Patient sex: F
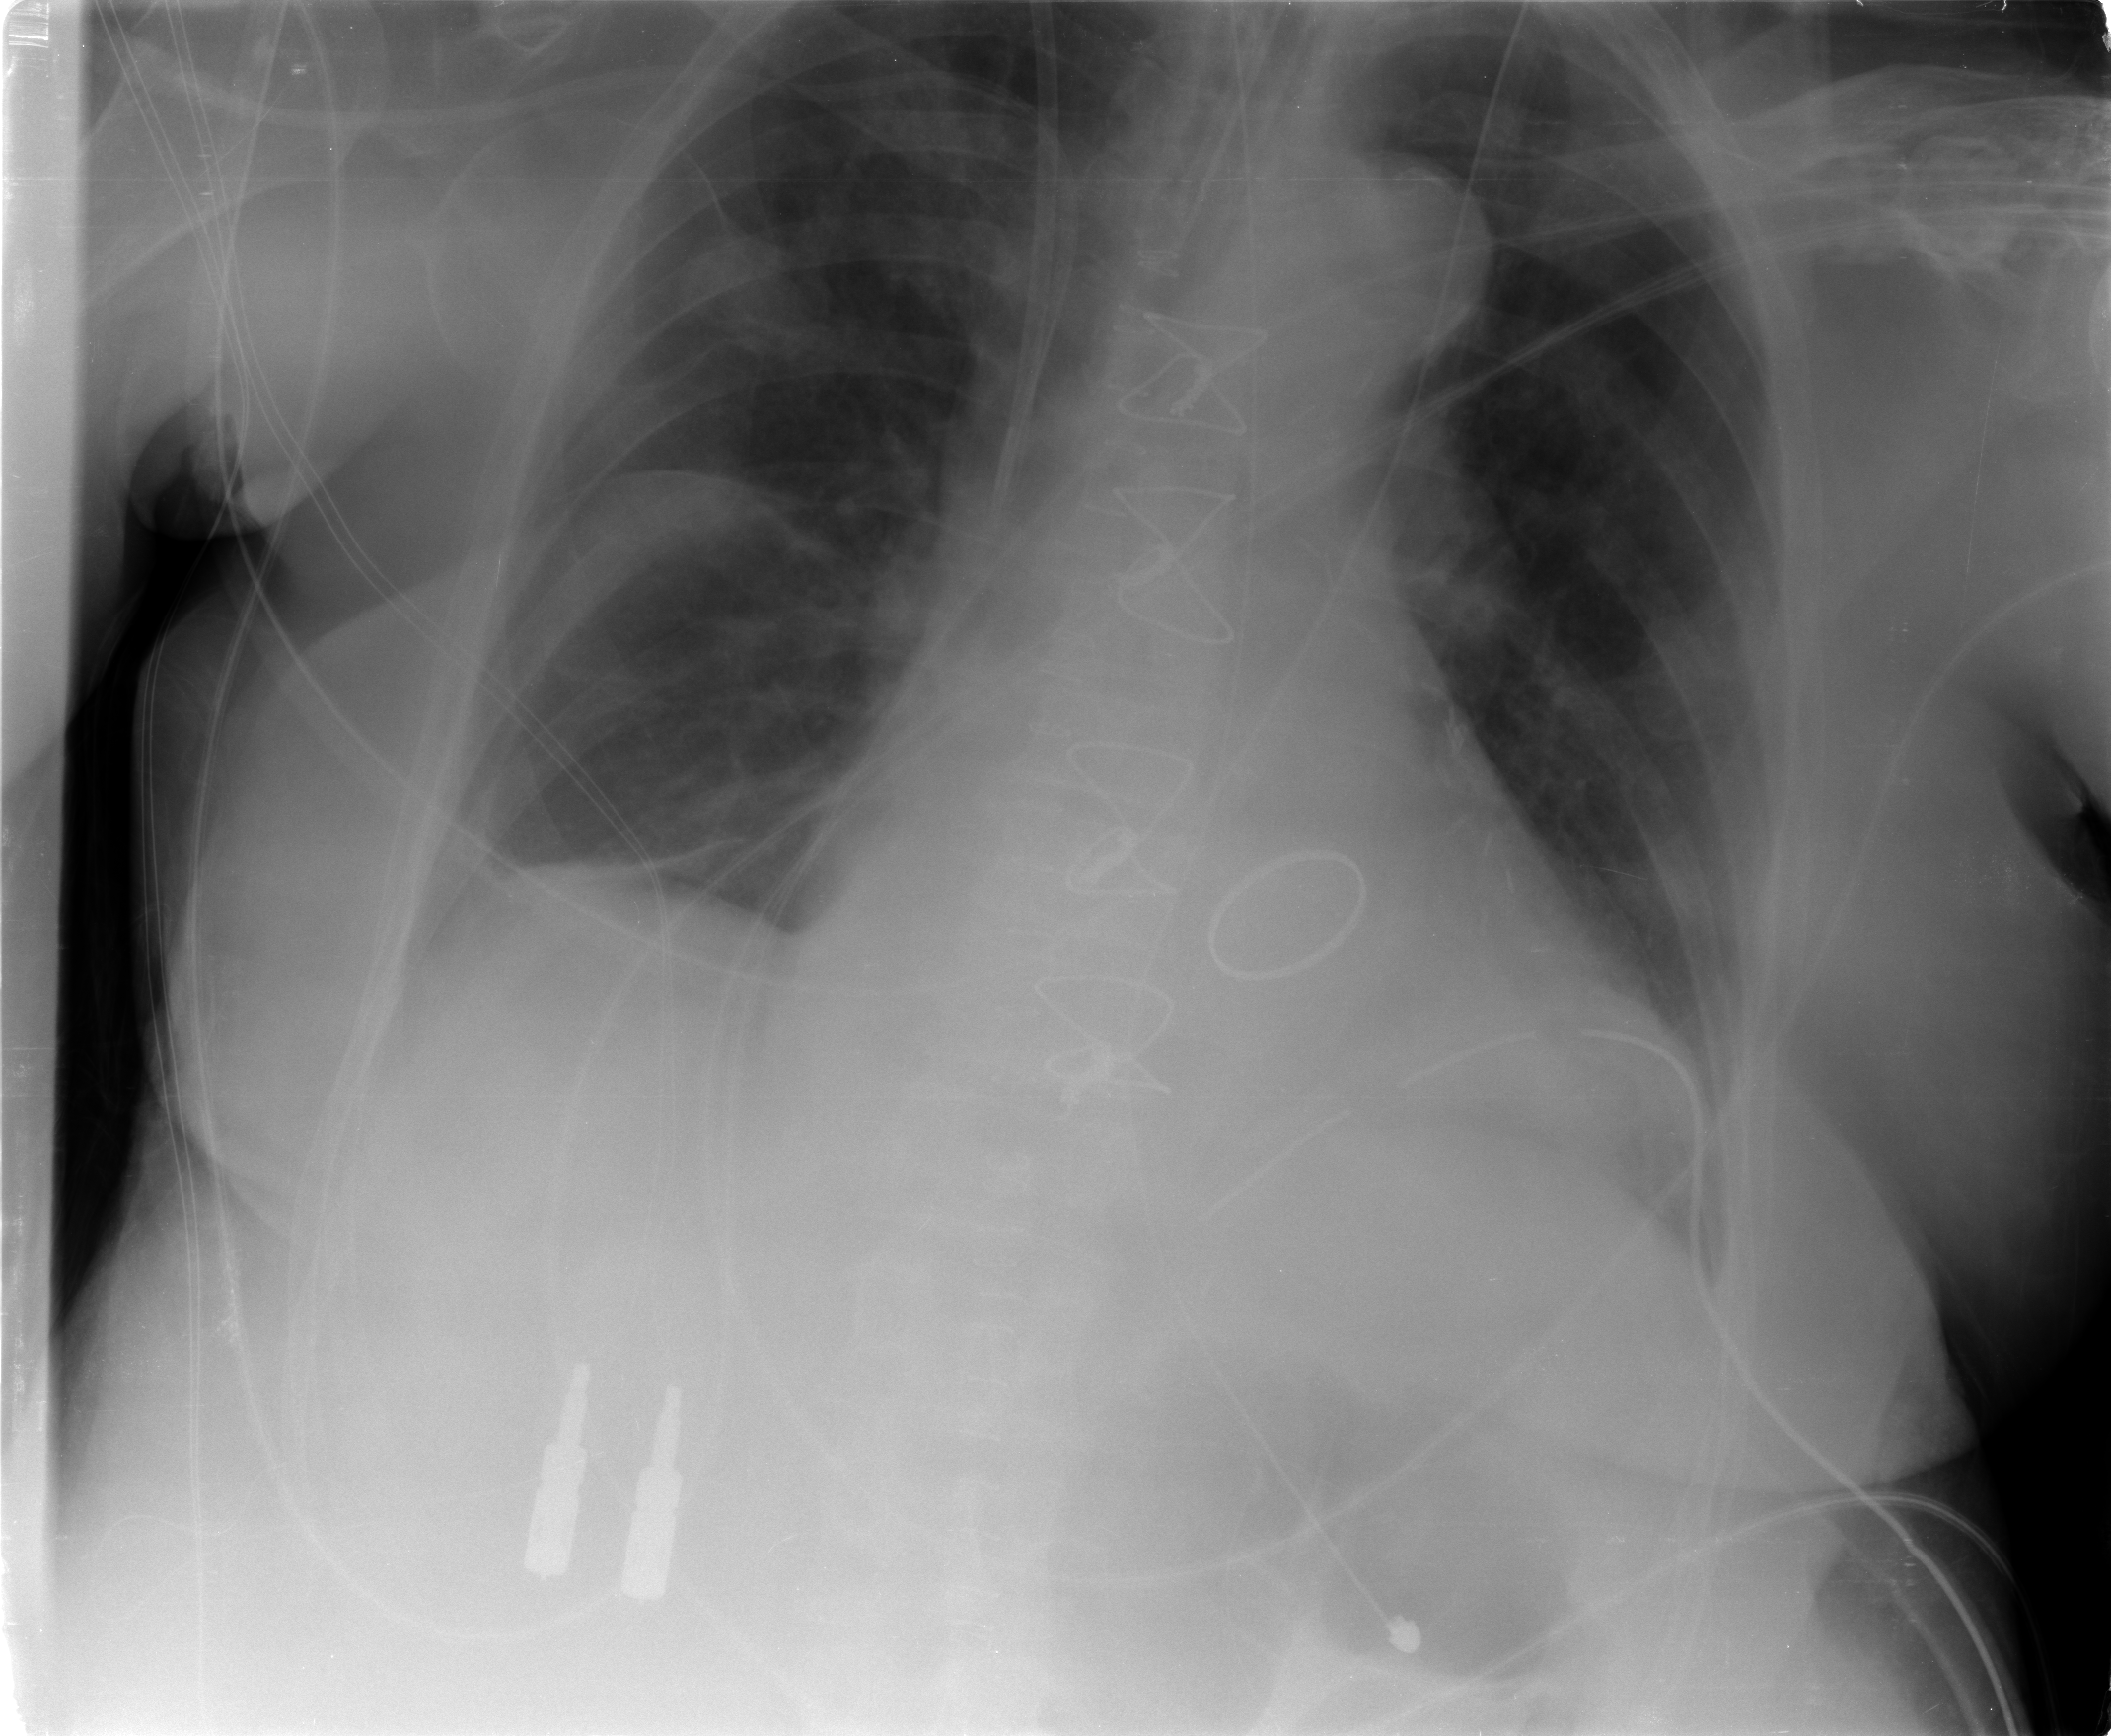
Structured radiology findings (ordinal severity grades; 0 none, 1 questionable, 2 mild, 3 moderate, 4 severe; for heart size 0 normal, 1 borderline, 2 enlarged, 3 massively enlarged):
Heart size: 0
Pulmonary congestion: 0
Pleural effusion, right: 2
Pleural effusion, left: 0
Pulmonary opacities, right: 2
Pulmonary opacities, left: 1
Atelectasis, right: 3
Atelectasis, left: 2